Interaction volume radius: 5 \u00c5
Interaction volume height: 10 \u00c5
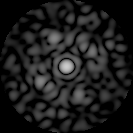
Disorder parameter: 0.8026